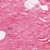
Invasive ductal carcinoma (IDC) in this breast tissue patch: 0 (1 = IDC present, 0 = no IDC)